Question: I need help with a JS function in HTML. I made a side nav with buttons and I used JS for popping out the categories list. They are supposed to hide when I click outside of them but they stack on top of each other. Could you tell me where is my mistake? I don't have any ideas left.
Maybe the problem is that I use separate functions for every button. But when I tried with one for all it didn't work either.

'''
// JavaScript Document
/* When the user clicks on the button,
toggle between hiding and showing the dropdown content */
function funcmoda() {
document.getElementById("moda").classList.toggle("show");
}
// Close the dropdown if the user clicks outside of it
window.onclick = function(e) {
if (!e.target.matches('.dropbtn ')) {
var moda = document.getElementById("moda");
if (moda.classList.contains('show')) {
moda.classList.remove('show');
}
}
}
/* When the user clicks on the button,
toggle between hiding and showing the dropdown content */
function funcfurn() {
document.getElementById("obzavejdane").classList.toggle("show");
}
// Close the dropdown if the user clicks outside of it
window.onclick = function(e) {
if (!e.target.matches('.dropbtn ')) {
var obzavejdane = document.getElementById("obzavejdane");
if (obzavejdane.classList.contains('show')) {
obzavejdane.classList.remove('show');
}
}
}
/* When the user clicks on the button,
toggle between hiding and showing the dropdown content */
function funcfabric() {
document.getElementById("tekstil").classList.toggle("show");
}
// Close the dropdown if the user clicks outside of it
window.onclick = function(e) {
if (!e.target.matches('.dropbtn ')) {
var tekstil = document.getElementById("tekstil");
if (tekstil.classList.contains('show')) {
tekstil.classList.remove('show');
}
}
}
'''
'''
/* Desktop Layout: 769px to a max of 1232px. Inherits styles from: Mobile Layout and Tablet Layout. */
@media only screen and (min-width: 769px) {
.gridContainer {
width: 88.5%;
max-width: 1232px;
padding-left: 0.75%;
padding-right: 0.75%;
margin: auto;
clear: none;
float: none;
margin-left: auto;
}
#div1 {}
.navbar {
width: 200px;
height: 100%;
overflow: hidden;
background-color: #333;
font-family: Arial, Helvetica, sans-serif;
}
.navbar a {
float: left;
font-size: 16px;
color: white;
text-align: center;
padding: 14px 16px;
text-decoration: none;
}
.column {
float: left;
}
/* Style links inside the columns */
.column a {
float: none;
color: black;
text-decoration: none;
display: block;
text-align: left;
}
/* Add a background color on hover */
.column a:hover {
background-color: #ddd;
}
/* Clear floats after the columns */
.row:after {
content: "";
display: table;
clear: both;
}
.dropdown {
float: left;
overflow: hidden;
}
.dropdown .dropbtn {
cursor: pointer;
font-size: 16px;
border: none;
outline: none;
color: white;
padding: 14px 16px;
background-color: inherit;
font-family: inherit;
margin: 0;
}
.navbar a:hover,
.dropdown:hover .dropbtn,
.dropbtn:focus {
background-color: #16AA9E;
}
.dropbtn {
width: 200px;
}
.column #subcolumn {}
.dropdown-content {
margin-left: 200px;
display: none;
position: absolute;
background-color: #f9f9f9;
width: auto;
height: auto;
box-shadow: 0px 8px 16px 0px rgba(0, 0, 0, 0.2);
z-index: 1;
}
.dropdown-content a {
text-wrap: suppress;
float: none;
color: black;
font-size: 12px;
padding: 14px 16px 16px;
text-decoration: none;
display: block;
text-align: left;
}
.dropdown-content a:hover {
background-color: #ddd;
}
h2 {
font-size: 16px;
color: #000000;
text-align: center;
}
h3 {
font-size: 13px;
text-align: center;
}
.show {
display: block;
}
.zeroMargin_desktop {
margin-left: 0;
}
.hide_desktop {
display: none;
}
}
'''
'''
<!doctype html>
<!--[if lt IE 7]> <html class="ie6 oldie"> <![endif]-->
<!--[if IE 7]> <html class="ie7 oldie"> <![endif]-->
<!--[if IE 8]> <html class="ie8 oldie"> <![endif]-->
<!--[if gt IE 8]><!-->
<html class="">
<!--<![endif]-->
<head>
<meta charset="utf-8">
<meta name="viewport" content="width=device-width, initial-scale=1">
<title>Untitled Document</title>
<link href="boilerplate.css" rel="stylesheet" type="text/css">
<link href="sidenavtry.css" rel="stylesheet" type="text/css">
<link href="sidenav.js" rel="scriptsheet" type="text/javascript">
<!--
To learn more about the conditional comments around the html tags at the top of the file:
paulirish.com/2008/conditional-stylesheets-vs-css-hacks-answer-neither/
Do the following if you're using your customized build of modernizr (http://www.modernizr.com/):
* insert the link to your js here
* remove the link below to the html5shiv
* add the "no-js" class to the html tags at the top
* you can also remove the link to respond.min.js if you included the MQ Polyfill in your modernizr build
-->
<!--[if lt IE 9]>
<script src="http://html5shiv.googlecode.com/svn/trunk/html5.js"></script>
<![endif]-->
<script src="respond.min.js"></script>
<script src="sidenav.js"></script>
</head>
<body>
<div class="gridContainer clearfix">
<div id="div1" class="fluid">
<div class="navbar">
<div class="dropdown">
<button class="dropbtn" id="btnModa" onclick="funcmoda()">Moda
</button>
<div class="dropdown-content" id="moda">
<div class="row">
<div class="column">
<h2>Za neia</h2>
<div class="column" id="subcolumn">
<h3>Drekhi</h3>
<a href="#">Teniski</a>
<a href="#">Bluzi</a>
<a href="#">Pantaloni i d'n'nki</a>
<a href="#">Poli i rokli</a>
<a href="#">Iaketa i palta</a>
<a href="#">Sportni ekipi</a>
<a href="#">Bel'o</a>
</div>
<div class="column" id="subcolumn">
<h3>Obuvki</h3>
<a href="#">Maratonki i ketseve</a>
<a href="#">Ezhednevni obuvki</a>
<a href="#">Obuvki na tok</a>
<a href="#">Obuvki na platforma</a>
<a href="#">Chekhli i sandali</a>
<a href="#">Boti</a>
<a href="#">Botushi</a>
<h3>Aksesoari</h3>
<a href="#">Kolani</a>
<a href="#">Sl'chevi ochila</a>
<a href="#">Bizhuta i chasovnitsi</a>
<a href="#">Fibi, shnoli i lastitsi</a>
<a href="#">Portfeili</a>
</div>
<div class="column" id="subcolumn">
<h3>Chanti i ranitsi</h3>
<a href="#">Chanti za prez ramo</a>
<a href="#">Pazarski chanti</a>
<a href="#">Kl'ch</a>
<a href="#">Poshchal'onska</a>
<a href="#">Ranitsi</a>
<a href="#">Tip sak</a>
<a href="#">Tip kosh</a>
<a href="#">Doktorska</a>
<a href="#">Setove chanti</a>
</div>
</div>
<div class="column">
<h2>Za nego</h2>
<div class="column" id="subcolumn">
<h3>Drekhi</h3>
<a href="#">Teniski</a>
<a href="#">Bluzi</a>
<a href="#">Pantaloni i d'nki</a>
<a href="#">Iaketa i palta</a>
<a href="#">Sportni ekipi</a>
<a href="#">Bel'o</a>
<h3>Obuvki</h3>
<a href="#">Maratonki i ketseve</a>
<a href="#">Ezhednevni obuvki</a>
<a href="#">Chekhli i sandali</a>
<a href="#">Boti</a>
<a href="#">Botushi</a>
</div>
<div class="column" id="subcolumn">
<h3>Chanti i ranitsi</h3>
<a href="#">Chanti</a>
<a href="#">Ranitsi</a>
<h3>Aksesoari</h3>
<a href="#">Kolani</a>
<a href="#">Sl'chevi ochila</a>
<a href="#">Bizhuta i chasovnitsi</a>
<a href="#">Vratovr'zki i papionki</a>
<a href="#">Portfeili</a>
</div>
</div>
<div class="column">
<h2>Za deteto</h2>
<div class="column" id="subcolumn">
<h3>Bebeshki drekhi</h3>
<a href="#">Bodita</a>
<a href="#">Bluzi</a>
<a href="#">Pantaloni</a>
<a href="#">Sportni ekipi</a>
<a href="#">Poli i rokli</a>
<a href="#">Ligavnitsi</a>
<a href="#">Chorapi</a>
</div>
<div class="column" id="subcolumn">
<h3>Drekhi za momicheta</h3>
<a href="#">Teniski</a>
<a href="#">Bluzi</a>
<a href="#">Pantaloni i d'nki</a>
<a href="#">Rokli i poli</a>
<a href="#">Sportni ekipi</a>
<a href="#">Iaketa i palta</a>
<a href="#">Bel'o</a>
</div>
<div class="column" id="subcolumn">
<h3>Drekhi za momcheta</h3>
<a href="#">Teniski</a>
<a href="#">Bluzi</a>
<a href="#">Pantaloni i d'nki</a>
<a href="#">Sportni ekipi</a>
<a href="#">Iaketa i palta</a>
<a href="#">Bel'o</a>
<h3>Obuvki</h3>
<a href="#">Ritanki</a>
<a href="#">Obuvki za momicheta</a>
<a href="#">Obuvki za momcheta</a>
</div>
</div>
</div>
</div>
</div>
<div class="dropdown">
<button class="dropbtn" id="btnFurn" onclick="funcfurn()">Obzavezhdane
</button>
<div class="dropdown-content" id="obzavejdane">
<div class="row">
<div class="column">
<div class="column" id="subcolumn">
<h3>Spalnia</h3>
<a href="#">Legla</a>
<a href="#">Garderobi</a>
<a href="#">Shkafove</a>
<a href="#">Modulni sistemi</a>
</div>
<div class="column" id="subcolumn">
<h3>Khol</h3>
<a href="#">Meka mebel</a>
<a href="#">Kholni masi</a>
<a href="#">Etazherki</a>
<a href="#">Modulni sistemi</a>
</div>
<div class="column" id="subcolumn">
<h3>Trapezaria</h3>
<a href="#">Masi</a>
<a href="#">Stolove</a>
<a href="#">Shkafove</a>
<a href="#">Modulni sistemi</a>
</div>
<div class="column" id="subcolumn">
<h3>Kukhnia</h3>
<a href="#">Gorni shkafove</a>
<a href="#">Dolni shkafove</a>
<a href="#">Pomoshchni masi</a>
<a href="#">Mivki</a>
<a href="#">Plotove</a>
<a href="#">Modulni sistemi</a>
</div>
<div class="column" id="subcolumn">
<h3>Ofis</h3>
<a href="#">Biura</a>
<a href="#">Ofis stolove</a>
<a href="#">Etazherkki</a>
<a href="#">Shkafove</a>
<a href="#">Modulni sistemi</a>
</div>
<div class="column" id="subcolumn">
<h3>Detska staia</h3>
<a href="#">Legla</a>
<a href="#">Garderobi</a>
<a href="#">Shkafove</a>
<a href="#">Modulni sistemi</a>
</div>
<div class="column" id="subcolumn">
<h3>Antre</h3>
<a href="#">Shkafove</a>
<a href="#">.......</a>
<a href="#">.......</a>
<a href="#">.......</a>
<a href="#">.......</a>
</div>
<div class="column" id="subcolumn">
<h3>Dekor</h3>
<a href="#">Stenni dekoratsii</a>
<a href="#">Osvetlenie</a>
<a href="#">.....</a>
<a href="#">.....</a>
<a href="#">.....</a>
<a href="#">.....</a>
<a href="#">.....</a>
</div>
</div>
</div>
</div>
</div>
<div class="dropdown">
<button class="dropbtn" id="btnFabric" onclick="funcfabric()">Tekstil</button>
<div class="dropdown-content" id="tekstil">
<div class="row">
<div class="column">
<div class="column" id="subcolumn">
<h3>Platove</h3>
<a href="#">Vid plat</a>
<a href="#">Vid plat</a>
<a href="#">Vid plat</a>
<a href="#">Vid plat</a>
<a href="#">Vid plat</a>
<a href="#">Vid plat</a>
<a href="#">Vid plat</a>
<a href="#">Vid plat</a>
</div>
<div class="column" id="subcolumn">
<h3>Domashen tekstil</h3>
<a href="#">Dolni charshafi</a>
<a href="#">Gorni charshafi</a>
<a href="#">Kal'vki za v'zglavnitsi</a>
<a href="#">Zavivki</a>
<a href="#">Odeala</a>
<a href="#">Kilimi</a>
<a href="#">Perdeta</a>
<a href="#">Pokrivki</a>
</div>
<div class="column" id="subcolumn">
<h3>Drugi</h3>
<a href="#">......................</a>
<a href="#">......................</a>
<a href="#">......................</a>
<a href="#">......................</a>
<a href="#">......................</a>
</div>
<div class="column" id="subcolumn">
<h3>Oshche drugi</h3>
<a href="#">......................</a>
<a href="#">......................</a>
<a href="#">......................</a>
<a href="#">......................</a>
<a href="#">......................</a>
<a href="#">......................</a>
</div>
</div>
</div>
</div>
</div>
</div>
</div>
</div>
</body>
</html>
'''
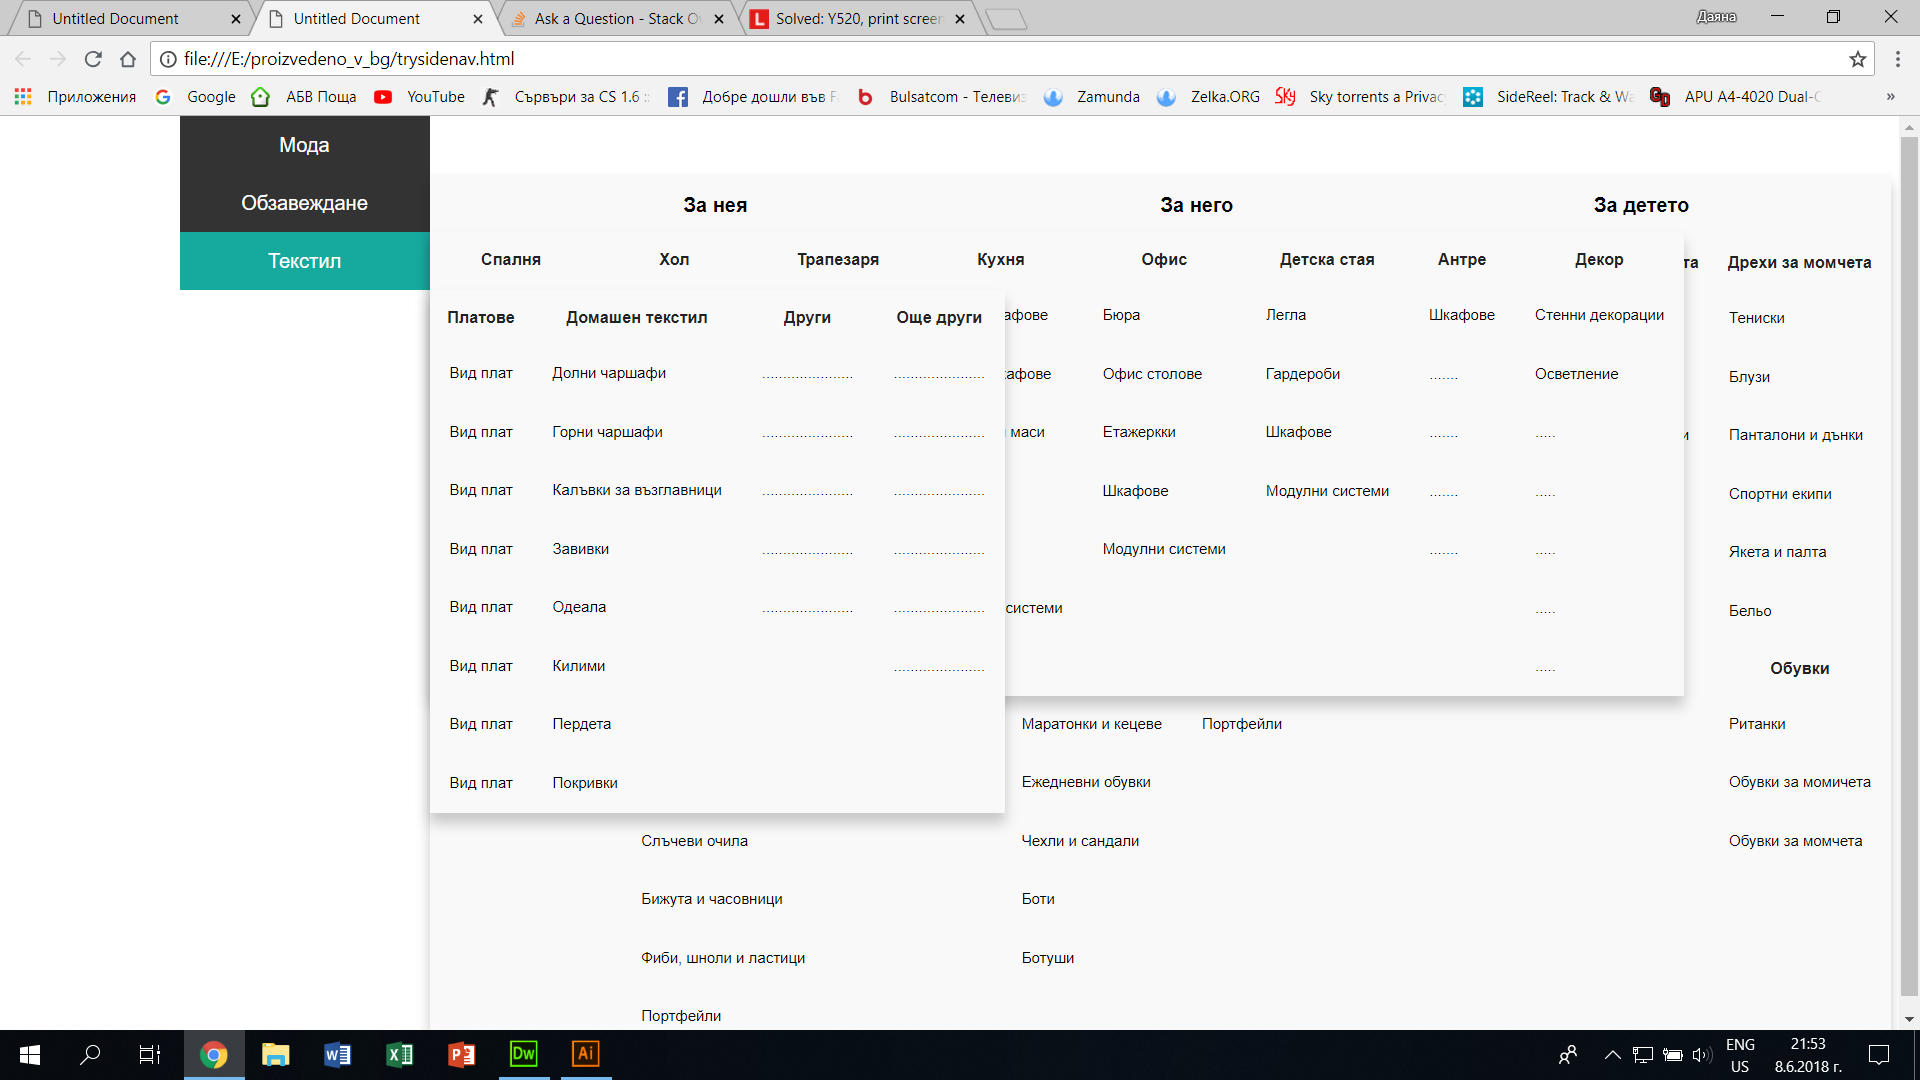
Answer: The only code that was being executed was the last 'window.onclick' (
you were redefining ''window.onclick'')
Solution:
'''
// JavaScript Document
/* When the user clicks on the button,
toggle between hiding and showing the dropdown content */
function funcmoda() {
document.getElementById("moda").classList.toggle("show");
}
window.onclick = function(e) {
if (!e.target.matches('.dropbtn ')) {
var moda = document.getElementById("moda");
if (moda.classList.contains('show')) {
moda.classList.remove('show');
}
var obzavejdane = document.getElementById("obzavejdane");
if (obzavejdane.classList.contains('show')) {
obzavejdane.classList.remove('show');
}
var tekstil = document.getElementById("tekstil");
if (tekstil.classList.contains('show')) {
tekstil.classList.remove('show');
}
}
}
/* When the user clicks on the button,
toggle between hiding and showing the dropdown content */
function funcfurn() {
document.getElementById("obzavejdane").classList.toggle("show");
}
/* When the user clicks on the button,
toggle between hiding and showing the dropdown content */
function funcfabric() {
document.getElementById("tekstil").classList.toggle("show");
}
'''
This is my first answer, so, forgive for the lack of professionalism, and my english =)